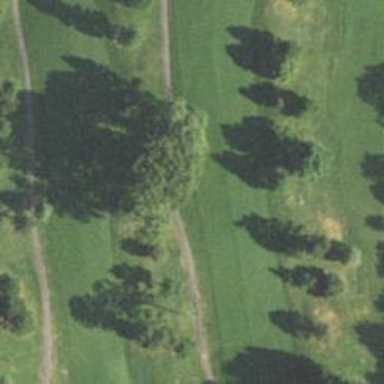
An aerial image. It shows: View of golf hole.